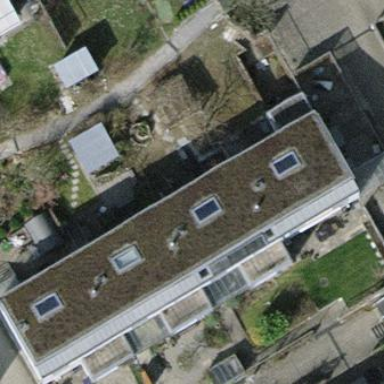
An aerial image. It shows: Terrace building with flat roof.